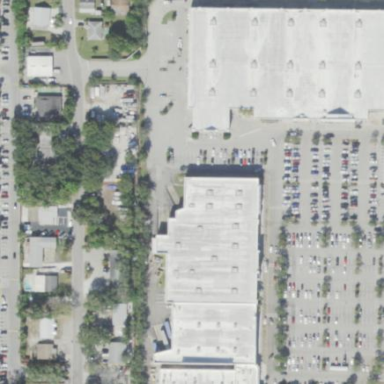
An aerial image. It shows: Retail building.